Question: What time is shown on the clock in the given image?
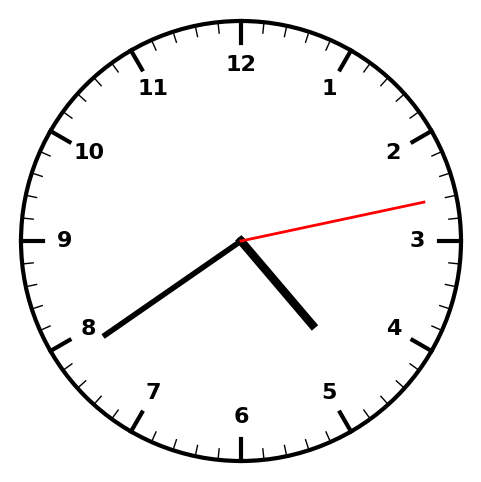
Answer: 04:39:13